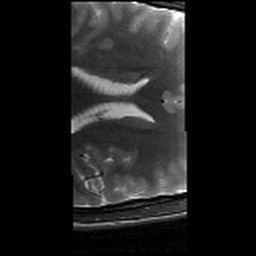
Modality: T2w
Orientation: axial
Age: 22
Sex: male
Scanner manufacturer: siemens
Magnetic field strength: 3 T
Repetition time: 8.02 s
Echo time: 0.08 s